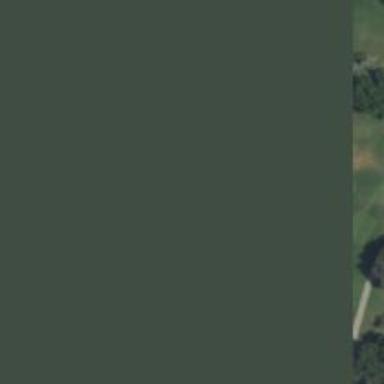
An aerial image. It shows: Scenic golf fairway.